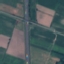
Land use / land cover class: Highway